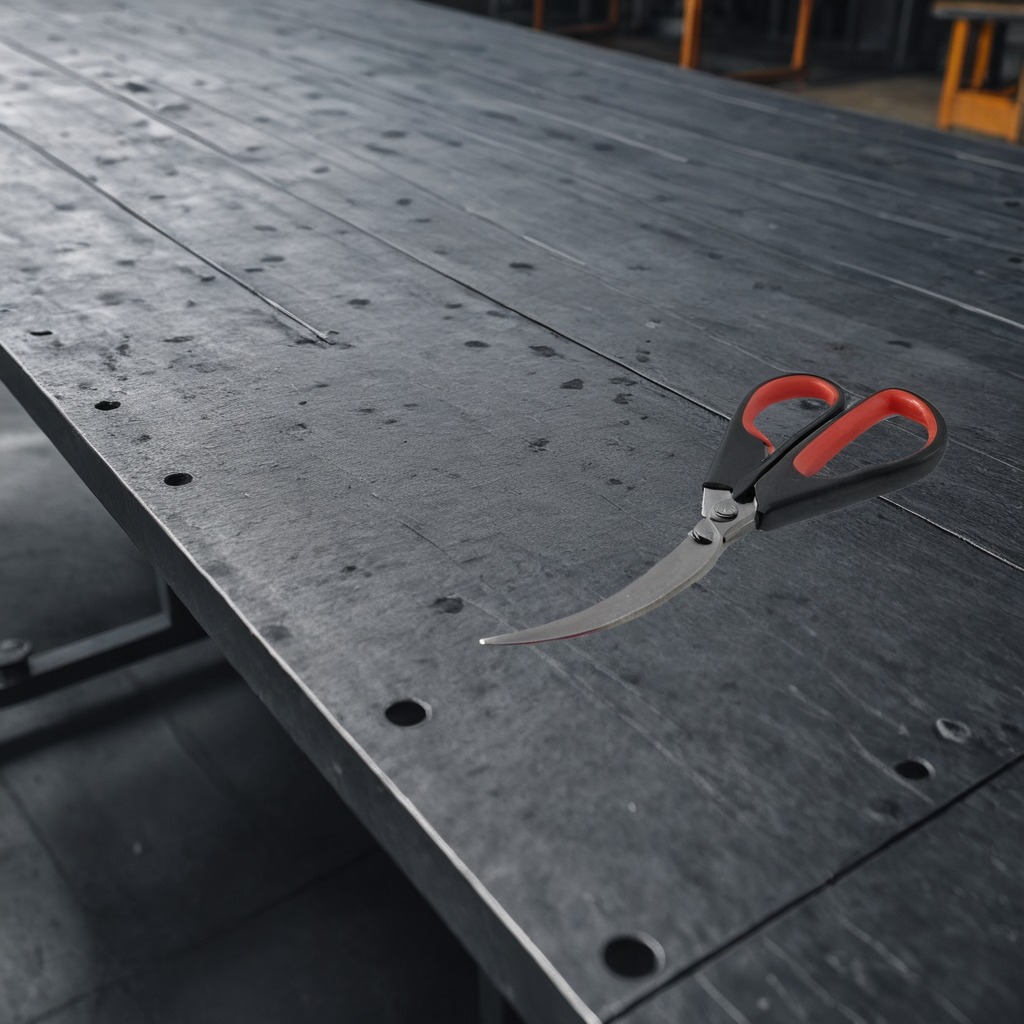
A scissor is lying on the cold steel table in a mining workshop.